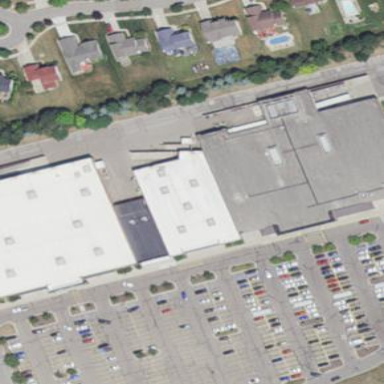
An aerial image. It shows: Retail building.